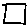
Label: square